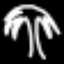
Label: palm tree